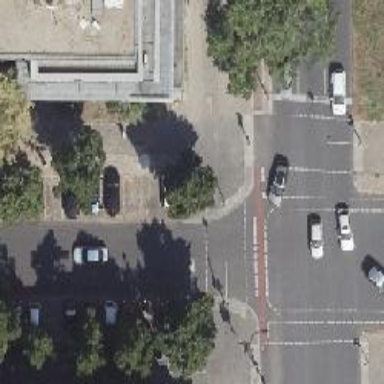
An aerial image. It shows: Road with traffic signals.